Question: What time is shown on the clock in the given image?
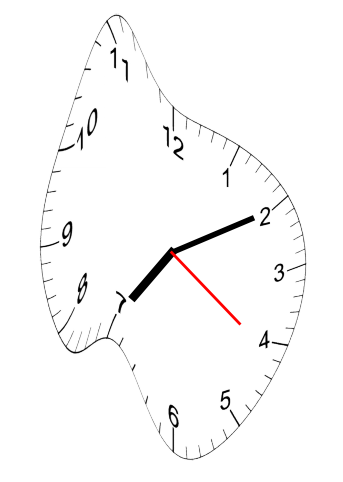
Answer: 07:10:21